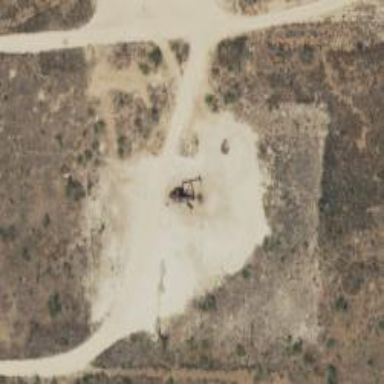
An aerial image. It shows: Petroleum well.